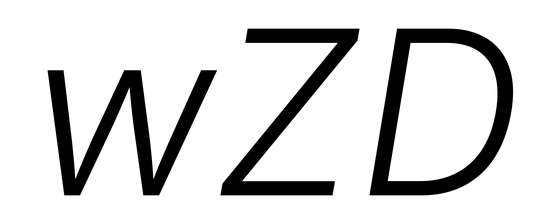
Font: Inter-Italic_Light_Italic